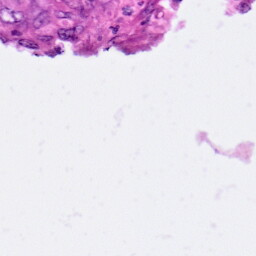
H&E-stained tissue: Pancreatic